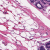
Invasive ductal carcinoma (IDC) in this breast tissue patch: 0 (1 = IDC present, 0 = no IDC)